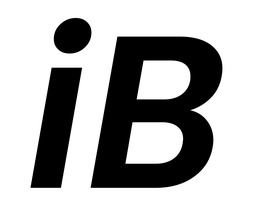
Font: Poppins-SemiBoldItalic